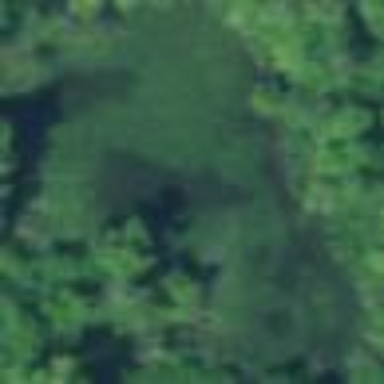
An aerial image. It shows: Swamp in wetland area.